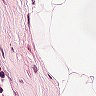
Metastatic tissue present: no